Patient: sex M, age 45
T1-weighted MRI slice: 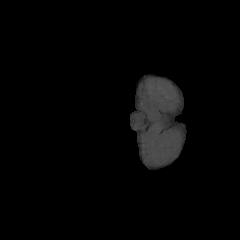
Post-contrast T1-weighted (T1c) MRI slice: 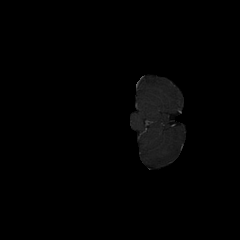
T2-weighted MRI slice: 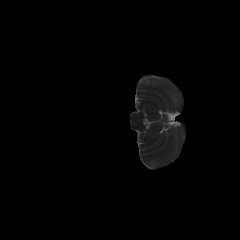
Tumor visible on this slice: no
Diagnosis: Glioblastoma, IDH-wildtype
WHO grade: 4